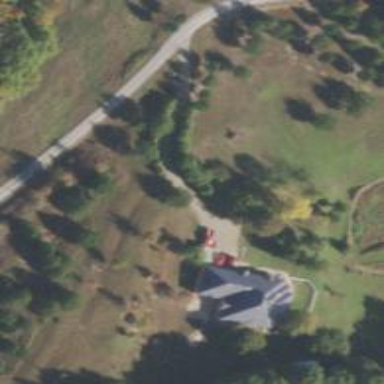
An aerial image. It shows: Driveway leading to service road.